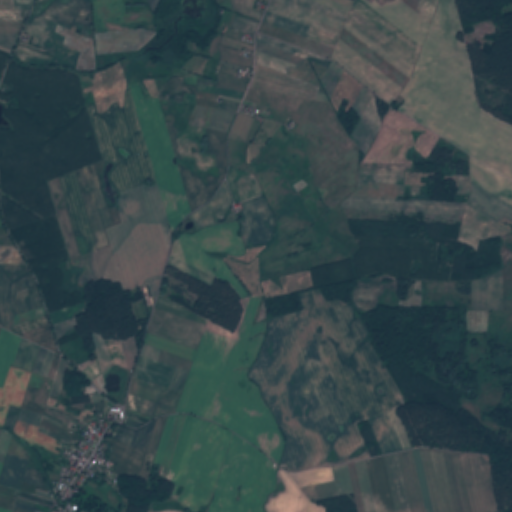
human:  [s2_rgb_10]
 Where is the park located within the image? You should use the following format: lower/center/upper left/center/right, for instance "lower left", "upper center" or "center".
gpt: The park is located in the lower left of the image.
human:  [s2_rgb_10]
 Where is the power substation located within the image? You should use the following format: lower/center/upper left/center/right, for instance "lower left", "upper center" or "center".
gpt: The power substation is located in the lower left of the image.
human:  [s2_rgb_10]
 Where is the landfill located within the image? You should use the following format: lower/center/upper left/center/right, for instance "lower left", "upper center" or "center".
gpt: There is no landfill in the image.